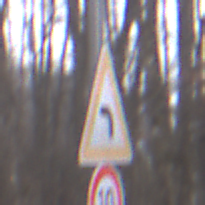
Verkehrszeichen: KurveLinks
Zusatzzeichen unten: Geschwindigkeit10
Umgebung: Outdoor, Nature
Tageszeit: Midday
Wetter: Overcast
Licht: Natural
Jahreszeit: Autumn
Kontrast: LowContrast